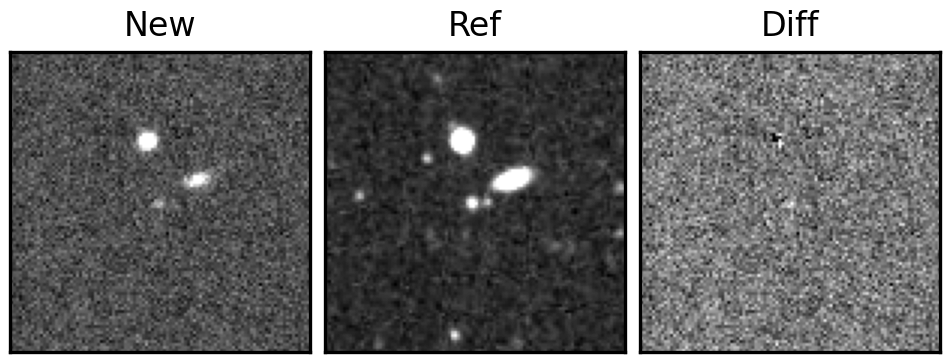
Label: real